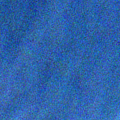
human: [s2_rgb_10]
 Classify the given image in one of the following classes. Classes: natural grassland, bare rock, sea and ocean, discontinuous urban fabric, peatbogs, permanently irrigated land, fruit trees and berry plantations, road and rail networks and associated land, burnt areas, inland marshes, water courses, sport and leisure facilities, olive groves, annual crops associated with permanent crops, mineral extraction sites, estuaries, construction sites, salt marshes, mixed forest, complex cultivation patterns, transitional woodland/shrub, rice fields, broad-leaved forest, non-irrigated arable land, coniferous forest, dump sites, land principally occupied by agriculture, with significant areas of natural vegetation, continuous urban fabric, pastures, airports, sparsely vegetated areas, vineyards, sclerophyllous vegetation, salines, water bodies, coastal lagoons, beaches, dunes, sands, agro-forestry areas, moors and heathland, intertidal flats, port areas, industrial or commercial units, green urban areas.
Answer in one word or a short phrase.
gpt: sea and ocean